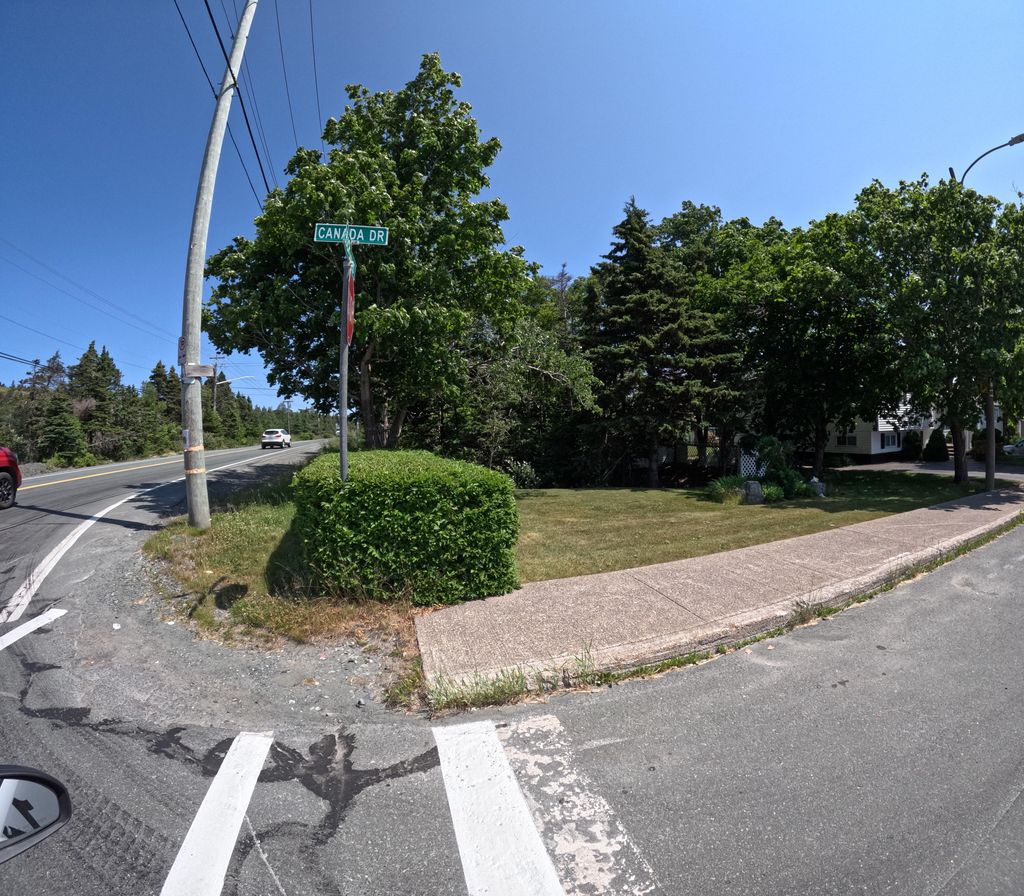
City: st_johns